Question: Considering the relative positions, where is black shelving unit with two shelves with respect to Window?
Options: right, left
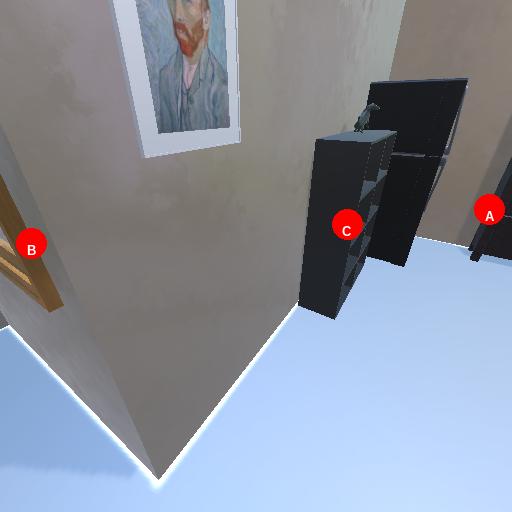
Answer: right